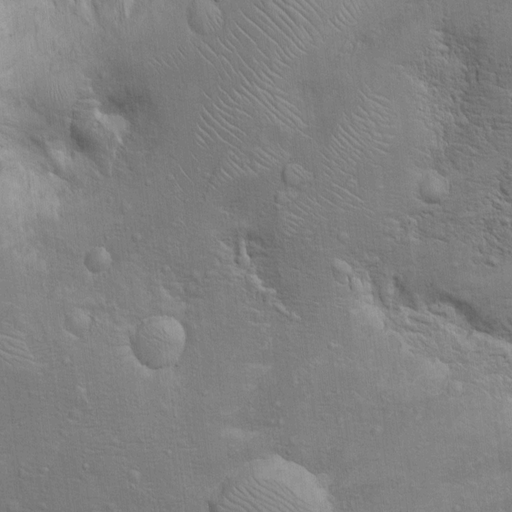
Objects detected: cone